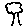
Label: tree